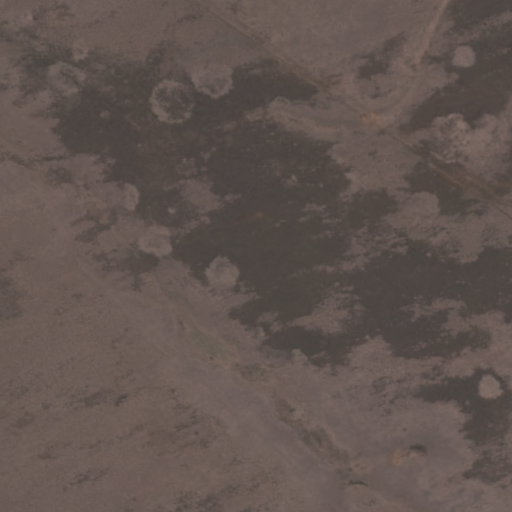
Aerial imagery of mountain in Hawaii named Pu‘umau‘u containing only unknown